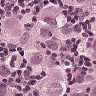
Metastatic tissue present: yes